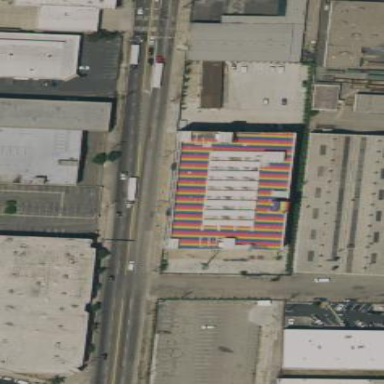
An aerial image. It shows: Warehouse.